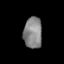
Tissue: lung
Cell type: Epithelial cells
Senescence score: 0.1475
Nuclear area (px): 560
Mean DAPI intensity: 134.111